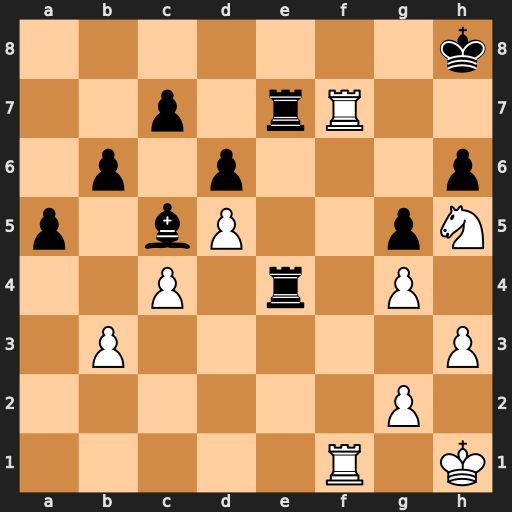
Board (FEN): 7k/2p1rR2/1p1p3p/p1bP2pN/2P1r1P1/1P5P/6P1/5R1K
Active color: w
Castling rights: -
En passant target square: -
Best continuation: Rf8+ Kh7 Nf6+